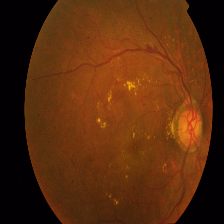
Diabetic retinopathy grade: Proliferative DR